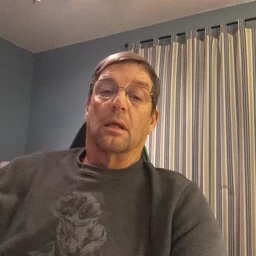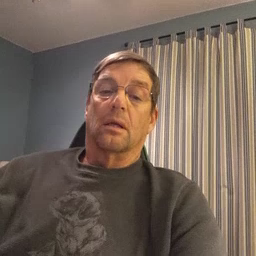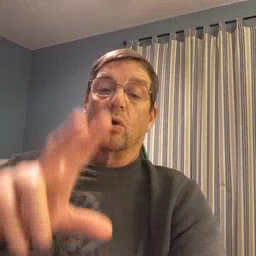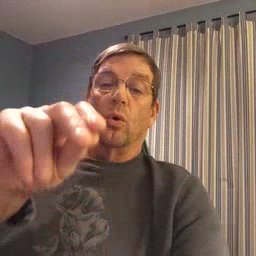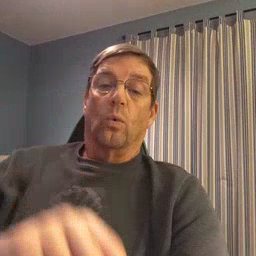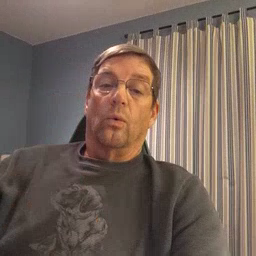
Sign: no